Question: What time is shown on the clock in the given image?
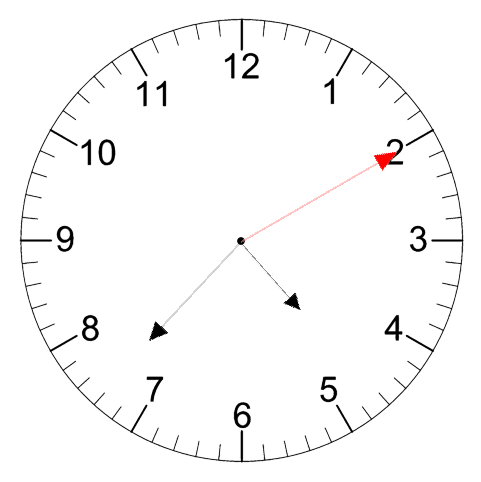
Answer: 04:37:10